Question: I have a very simple java program that draws a rectangle but when I closely examine the rendered shape, I see two extra pixels that shouldn't be there ...

You can see one extra pixel at below left and one at below right.
I am using Windows 7 Professional 64-BIT using JDK 1.8.0. Here is the program ...
'''
import java.awt.Graphics;
import java.io.IOException;
import javax.swing.JFrame;
import javax.swing.JPanel;
public class JavaBug {
public JavaBug() throws IOException {
JFrame frame = new JFrame();
frame.add( new JPanel() {
private static final long serialVersionUID = 1L;
public void paintComponent( Graphics g ) {
super.paintComponent(g);
g.drawRect(50, 50, 20, 20);
}
});
frame.setSize(400, 300);
frame.setDefaultCloseOperation(JFrame.EXIT_ON_CLOSE);
frame.setVisible( true );
}
public static void main(String [] args) throws IOException {
new JavaBug();
}
}
'''
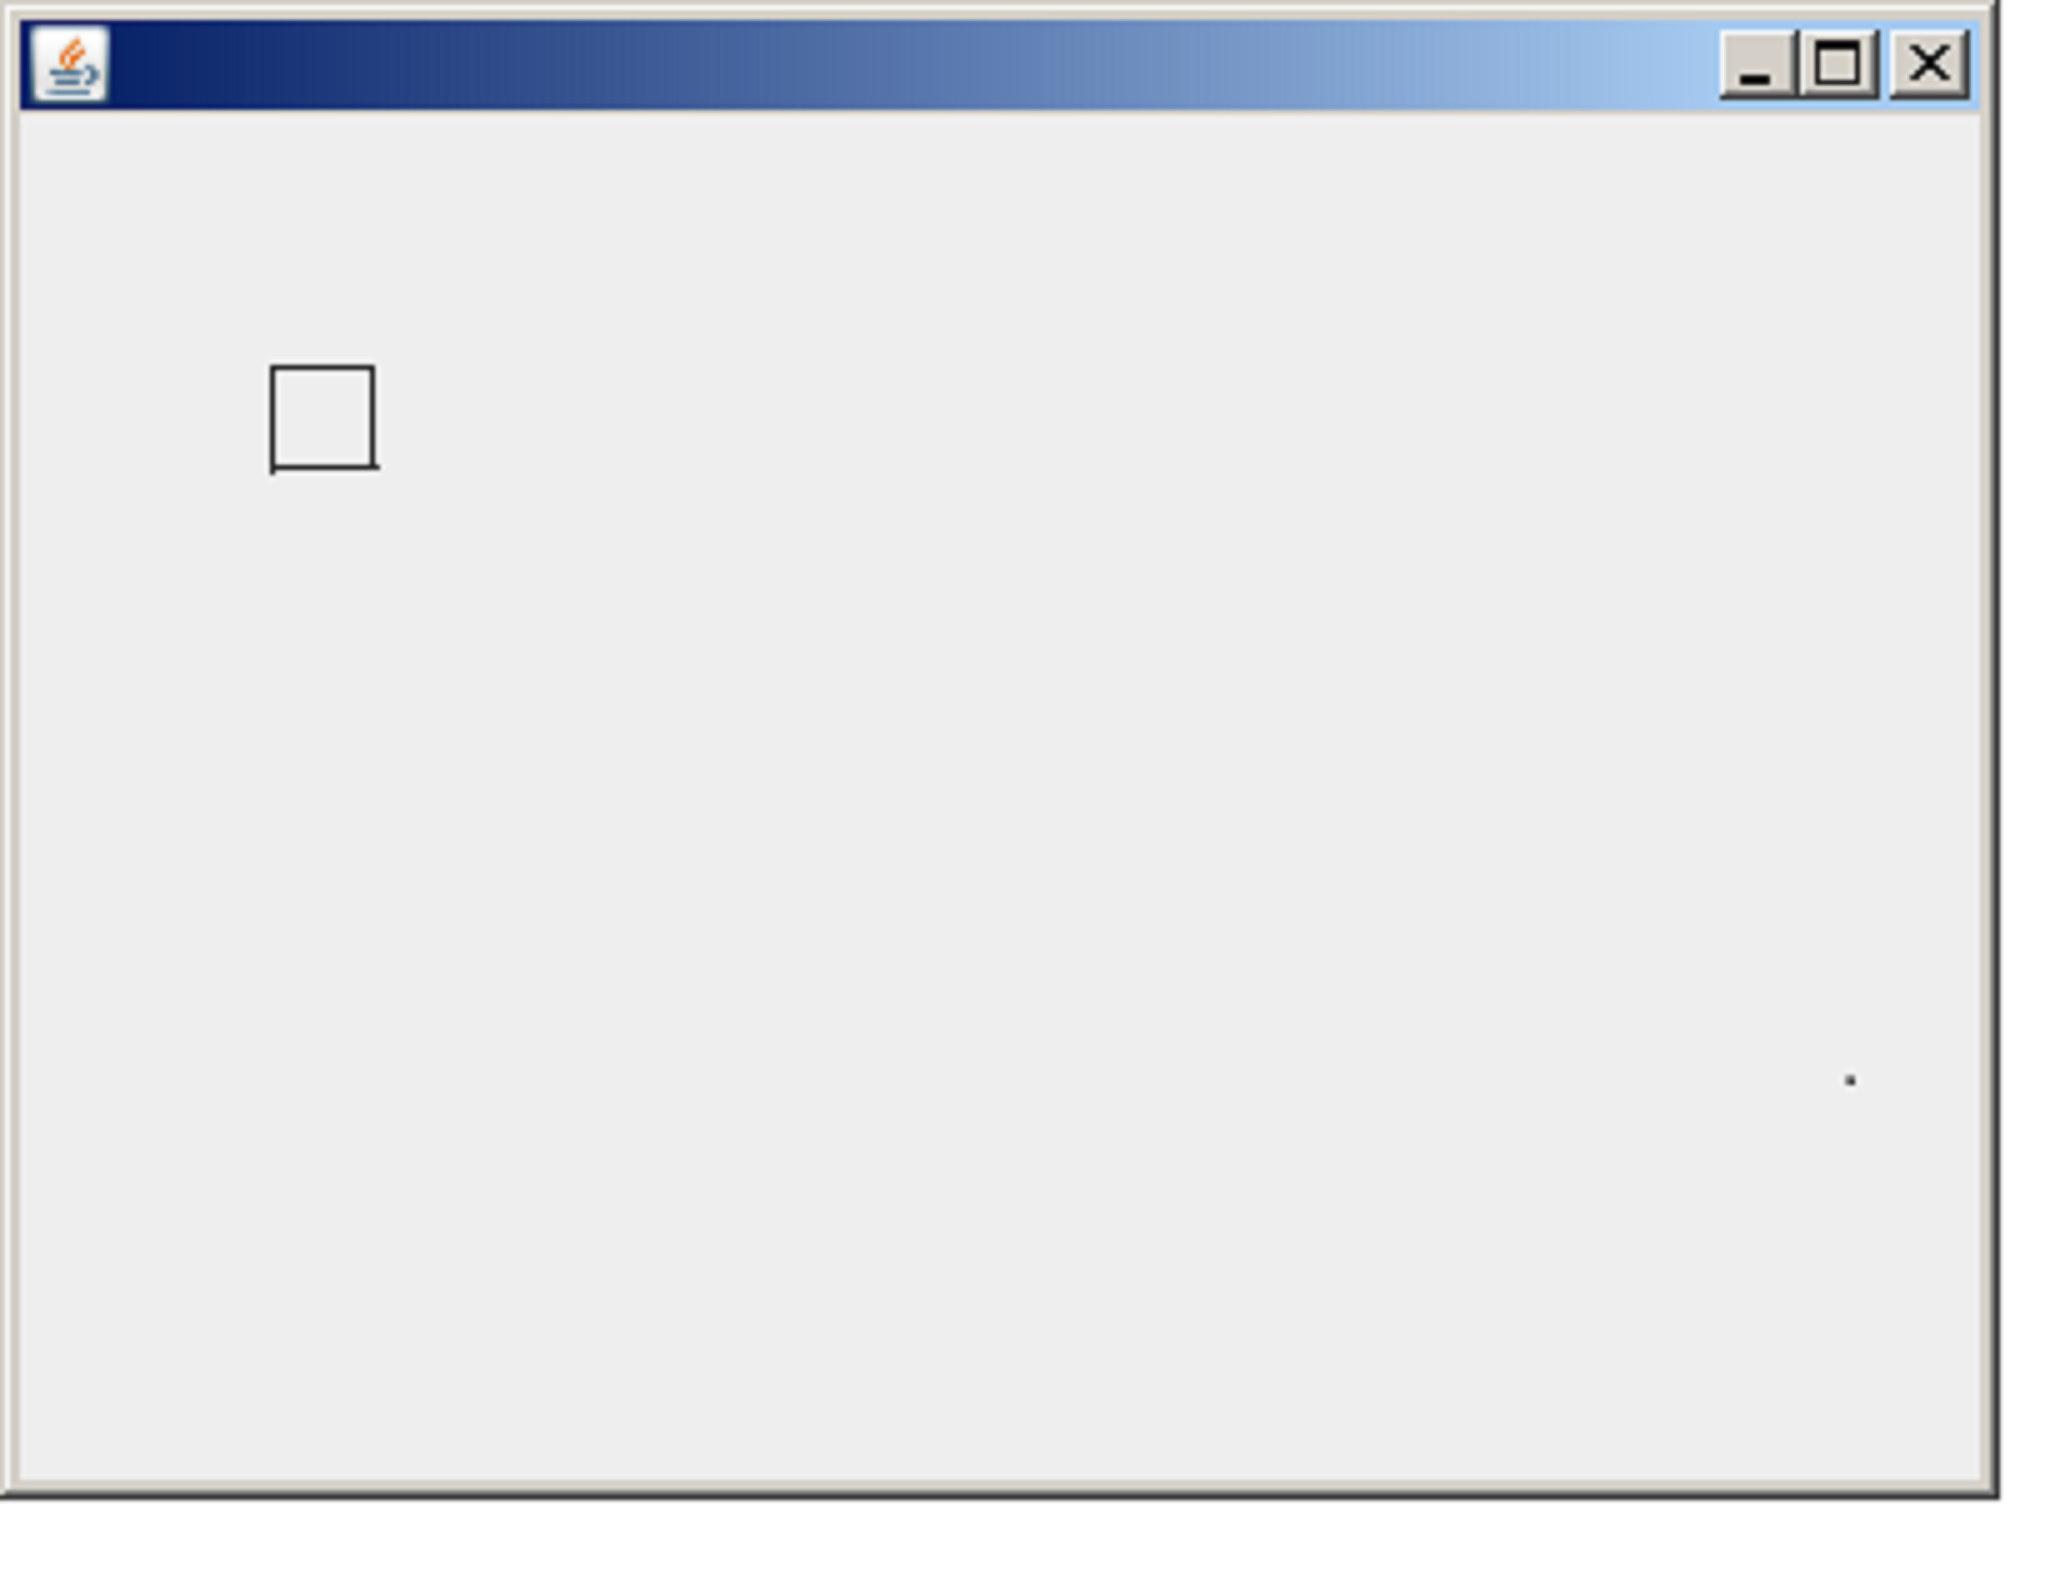
Answer: The problem seemed to be with the Java 8 pre-release version. This code works fine with Java 7.